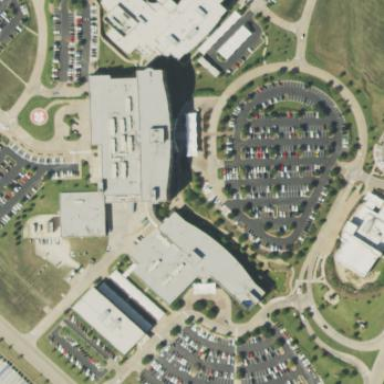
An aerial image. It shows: Healthcare facility identified as hospital.